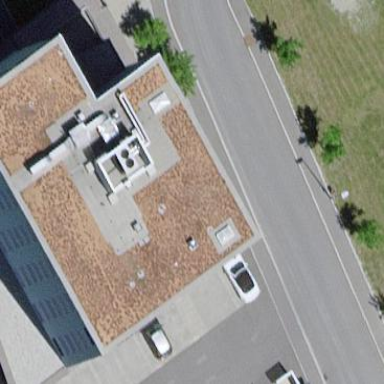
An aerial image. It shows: Hotel building with flat roof.